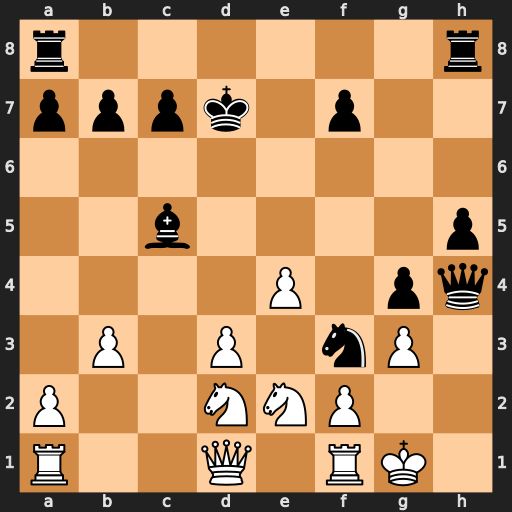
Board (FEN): r6r/pppk1p2/8/2b4p/4P1pq/1P1P1nP1/P2NNP2/R2Q1RK1
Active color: w
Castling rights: -
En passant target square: -
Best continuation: Nxf3 gxf3 gxh4